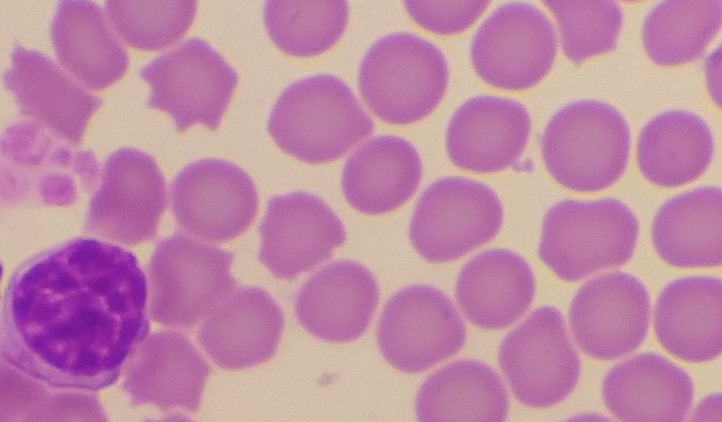
White blood cell type: Lymphocyte